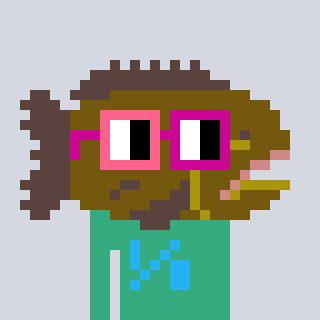
a pixel art character with square pink and red glasses, a grouper-shaped head and a teal-colored body on a cool background